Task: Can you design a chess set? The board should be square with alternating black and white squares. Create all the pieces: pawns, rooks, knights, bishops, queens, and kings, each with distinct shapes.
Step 1506:
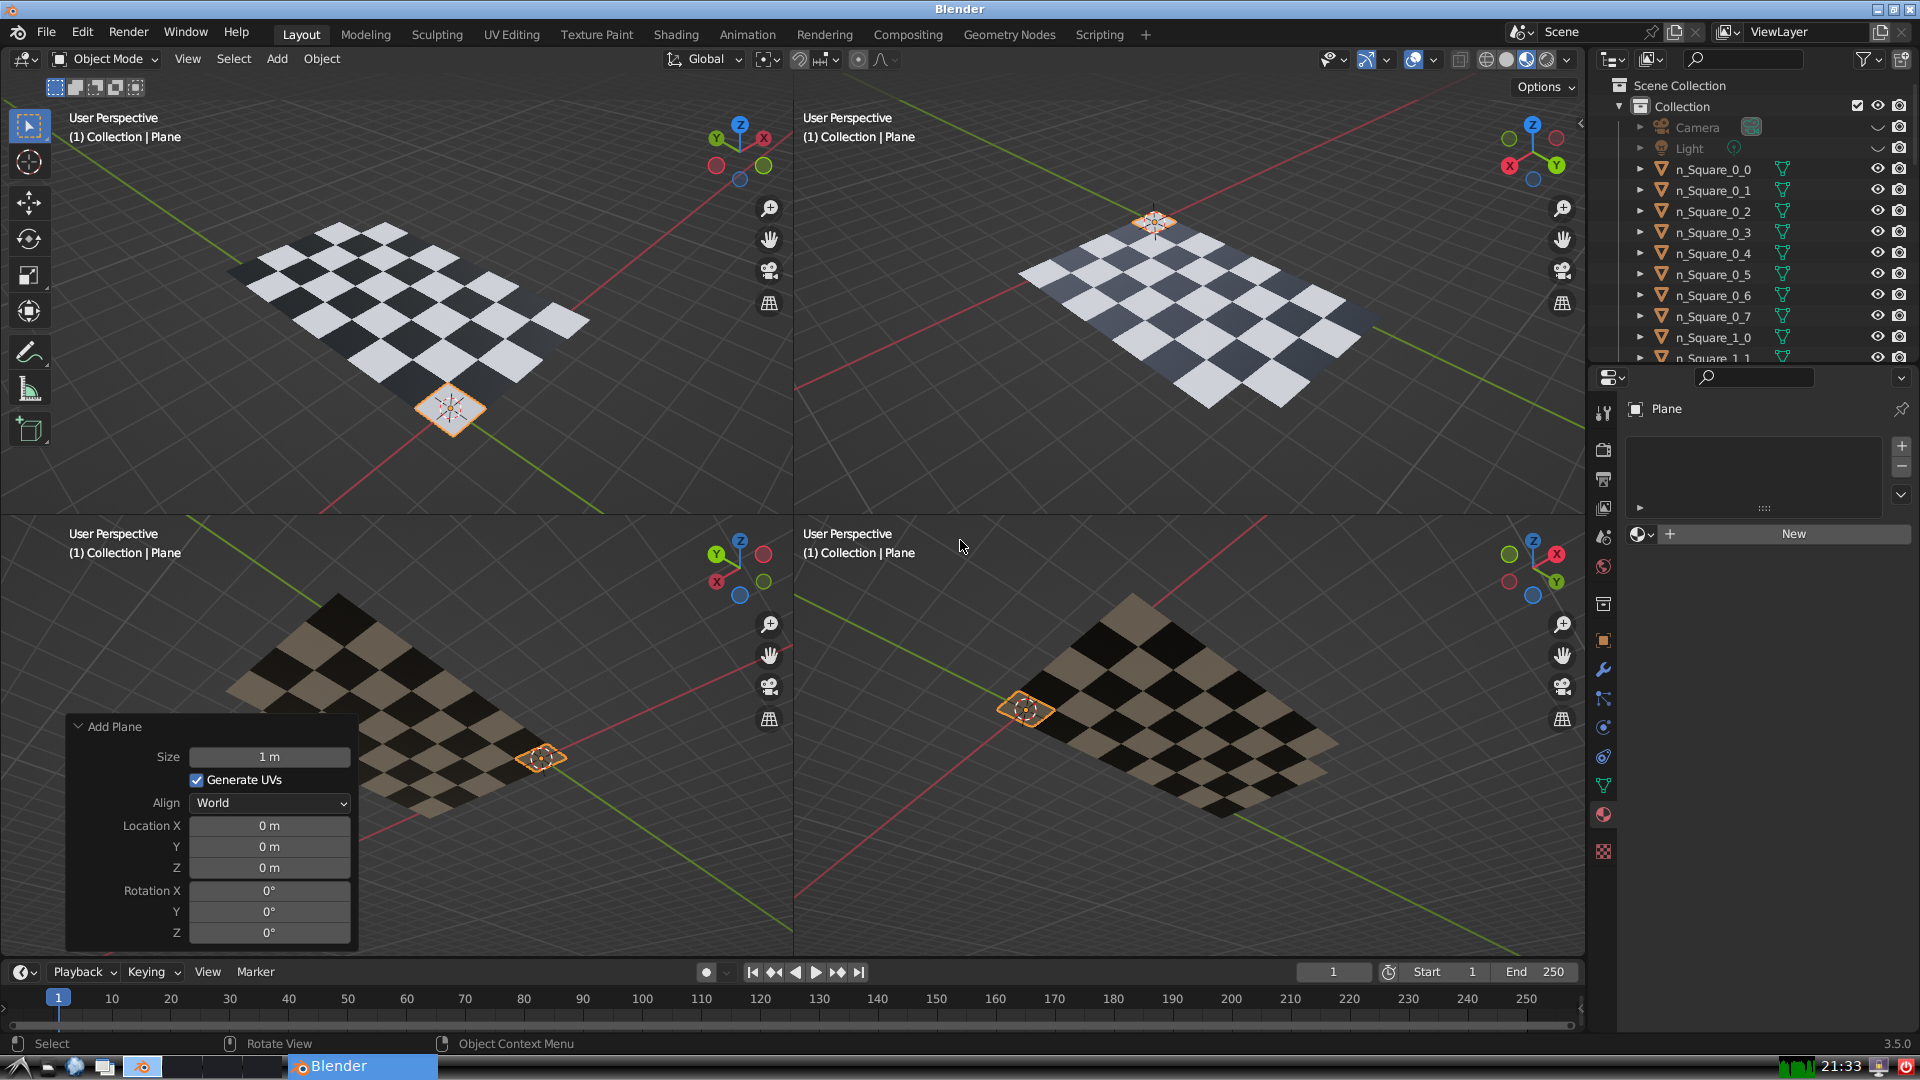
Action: {"key_press": ['Ctrl, Home']}